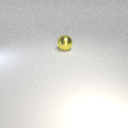
large yellow metal sphere